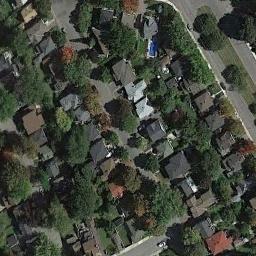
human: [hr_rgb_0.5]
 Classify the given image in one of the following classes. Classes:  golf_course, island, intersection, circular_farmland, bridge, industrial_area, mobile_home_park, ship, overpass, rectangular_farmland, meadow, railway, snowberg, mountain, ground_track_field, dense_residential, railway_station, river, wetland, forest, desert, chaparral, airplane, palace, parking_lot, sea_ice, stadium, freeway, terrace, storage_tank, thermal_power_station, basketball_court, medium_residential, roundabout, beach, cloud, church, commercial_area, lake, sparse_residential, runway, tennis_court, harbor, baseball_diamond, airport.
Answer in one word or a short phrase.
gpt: medium_residential